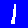
Digit: 1